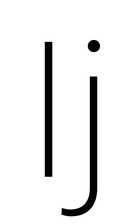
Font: Roboto_ExtraLight